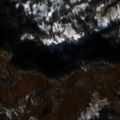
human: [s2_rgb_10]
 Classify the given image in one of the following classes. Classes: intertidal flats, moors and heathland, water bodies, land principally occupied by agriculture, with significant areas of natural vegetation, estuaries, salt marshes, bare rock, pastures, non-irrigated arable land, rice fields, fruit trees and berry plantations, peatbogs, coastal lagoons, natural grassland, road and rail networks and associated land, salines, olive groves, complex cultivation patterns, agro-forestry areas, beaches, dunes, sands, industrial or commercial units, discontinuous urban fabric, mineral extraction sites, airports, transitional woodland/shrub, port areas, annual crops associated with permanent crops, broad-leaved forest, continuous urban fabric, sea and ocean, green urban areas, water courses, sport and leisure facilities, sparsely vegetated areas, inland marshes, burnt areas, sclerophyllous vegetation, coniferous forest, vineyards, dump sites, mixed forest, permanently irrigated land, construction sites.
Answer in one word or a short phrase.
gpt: land principally occupied by agriculture, with significant areas of natural vegetation, broad-leaved forest, natural grassland, transitional woodland/shrub